Field crop: tomato
Growth stage: 1
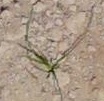
Species: cyperus